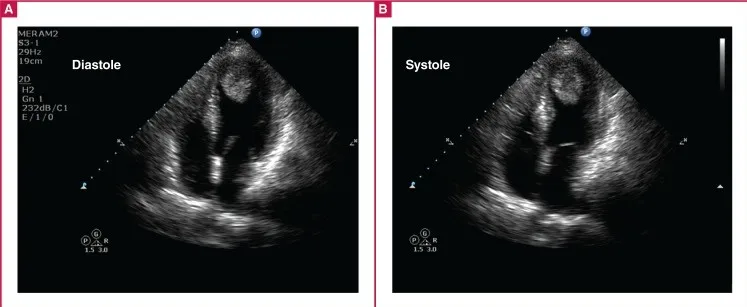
Initial echocardiography showing apical ballooning and apical thrombus in the diastolic and systolic phase.
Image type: radiology (ultrasound)